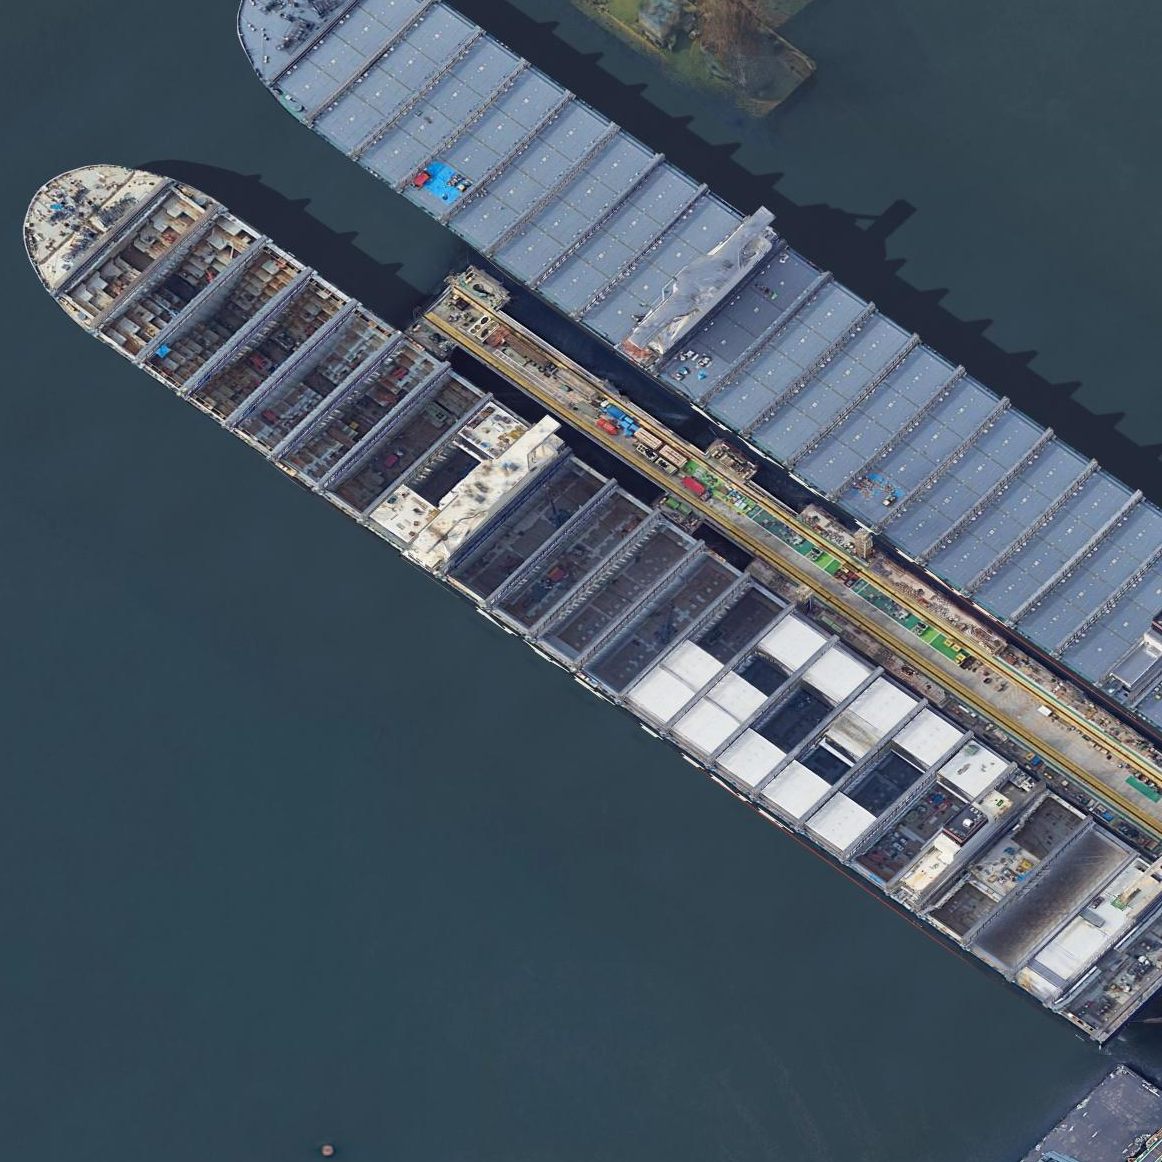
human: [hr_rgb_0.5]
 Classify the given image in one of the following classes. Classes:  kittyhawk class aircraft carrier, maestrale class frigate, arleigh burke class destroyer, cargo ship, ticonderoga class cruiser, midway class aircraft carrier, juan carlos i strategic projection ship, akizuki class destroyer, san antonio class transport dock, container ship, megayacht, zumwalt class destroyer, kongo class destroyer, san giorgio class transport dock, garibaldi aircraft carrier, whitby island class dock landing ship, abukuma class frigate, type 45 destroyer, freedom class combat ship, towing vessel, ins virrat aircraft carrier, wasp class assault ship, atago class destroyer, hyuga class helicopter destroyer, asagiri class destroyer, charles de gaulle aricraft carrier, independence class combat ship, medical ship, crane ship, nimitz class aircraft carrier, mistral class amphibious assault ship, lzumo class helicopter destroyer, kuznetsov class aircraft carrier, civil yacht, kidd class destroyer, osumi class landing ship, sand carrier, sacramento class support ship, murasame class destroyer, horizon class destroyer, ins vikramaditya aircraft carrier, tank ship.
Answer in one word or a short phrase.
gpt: Cargo ship